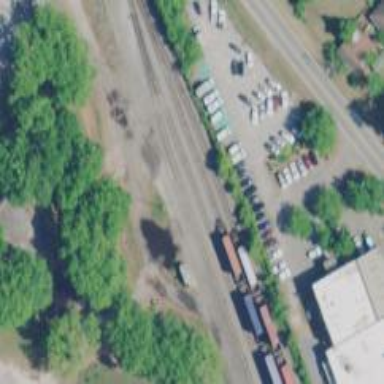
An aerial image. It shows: Railway spur service.